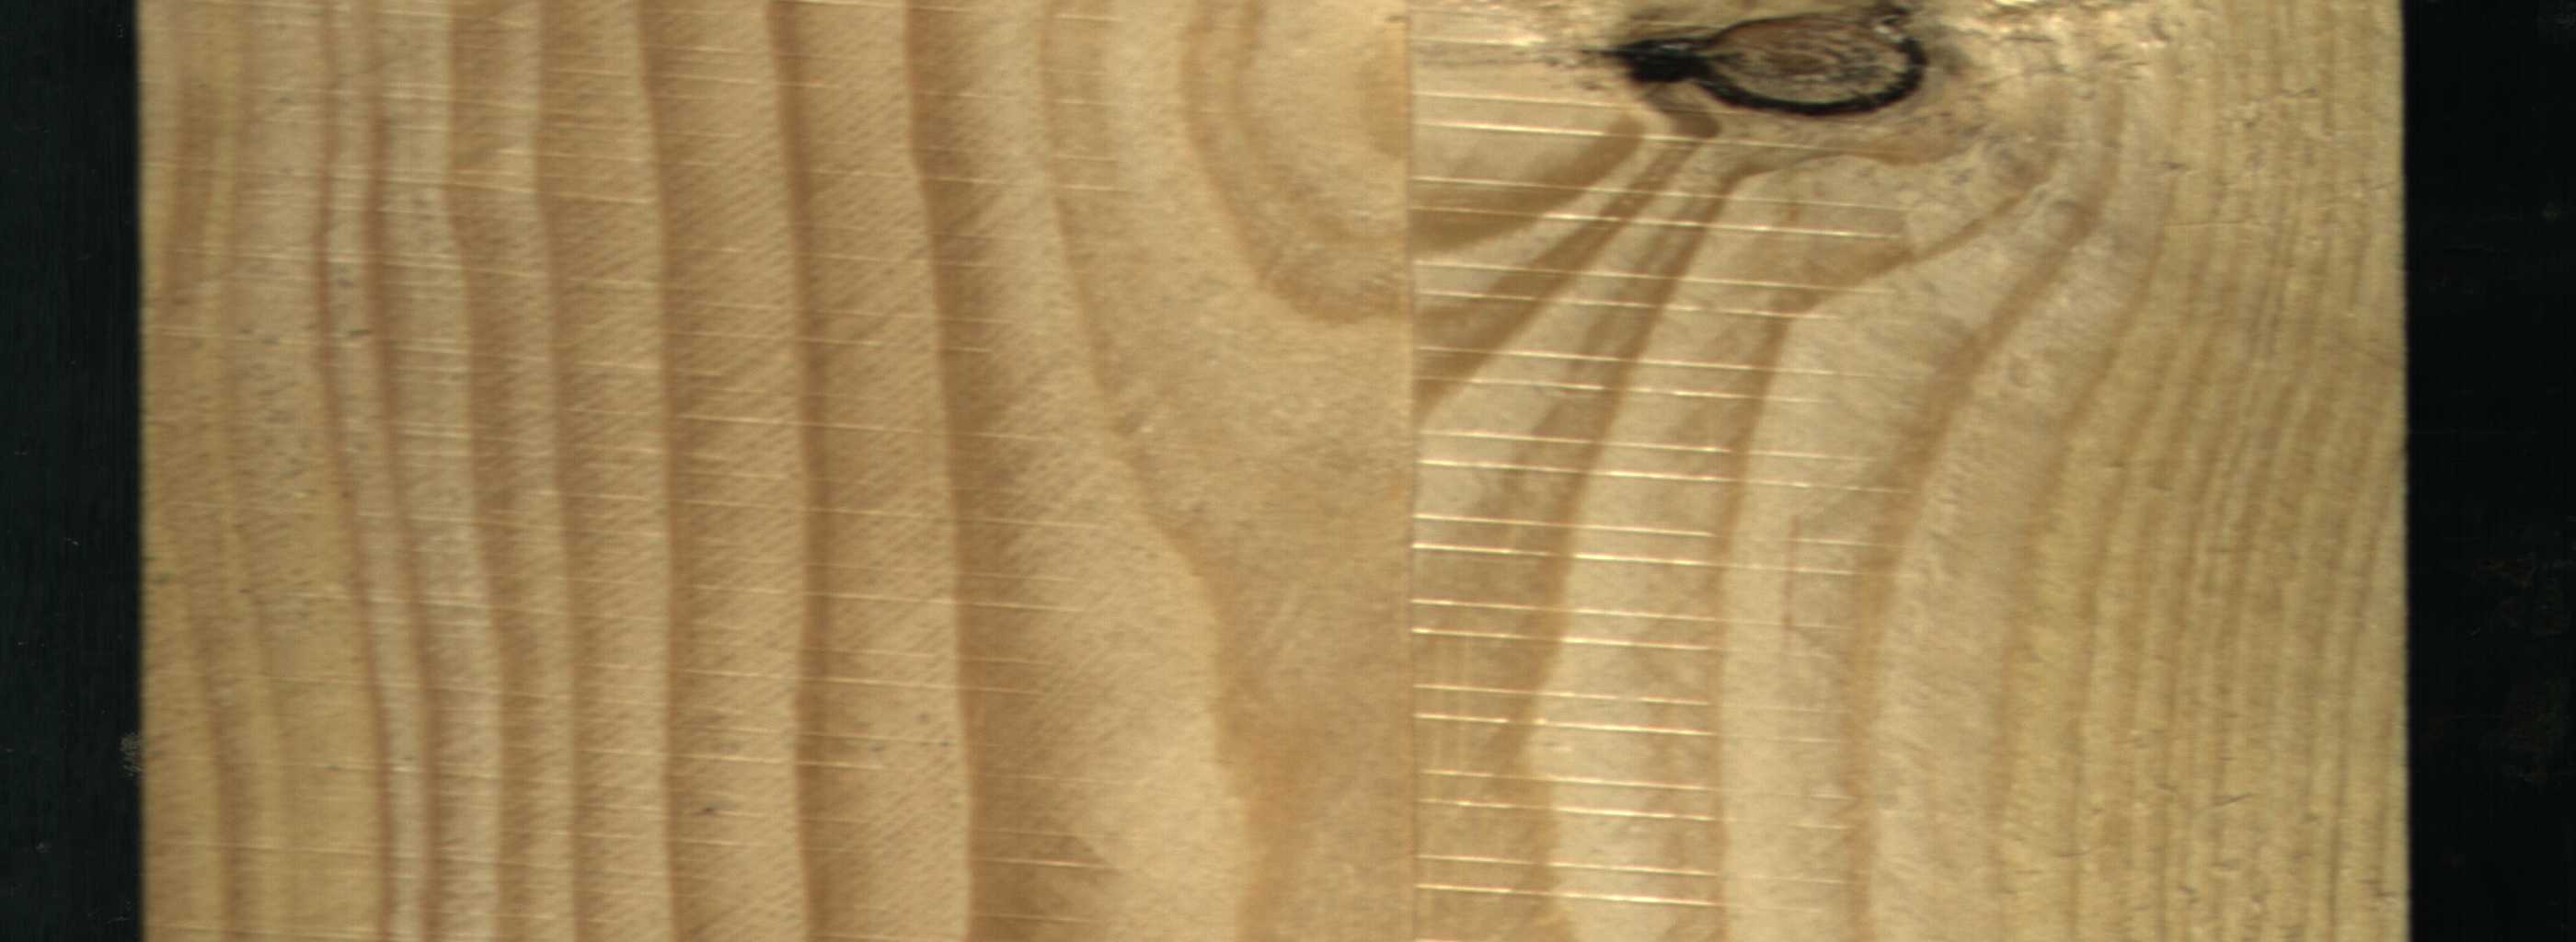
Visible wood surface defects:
Dead_Knot